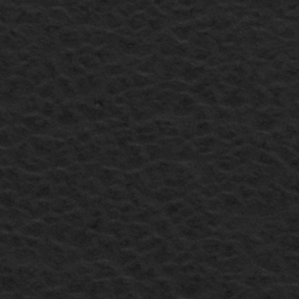
Label: frost